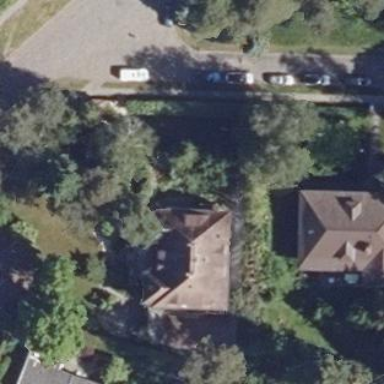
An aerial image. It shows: Building.